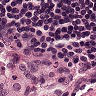
Metastatic tissue present: no